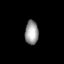
Tissue: lung
Cell type: Epithelial cells
Senescence score: 0.1996
Nuclear area (px): 315
Mean DAPI intensity: 153.39